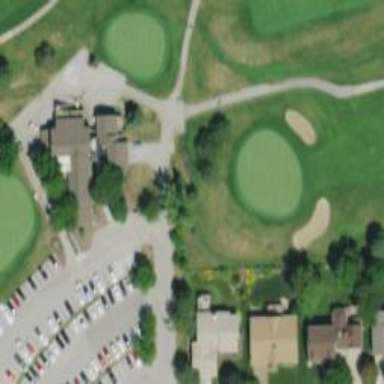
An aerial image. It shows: Well-maintained grade1 path designed for golf carts.